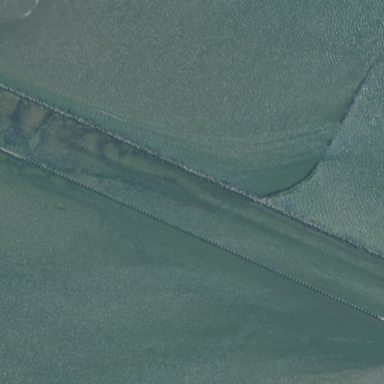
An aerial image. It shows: Breakwater structure.